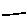
Label: line